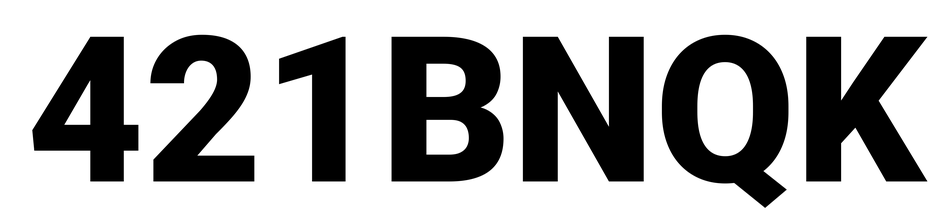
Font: Roboto_Black